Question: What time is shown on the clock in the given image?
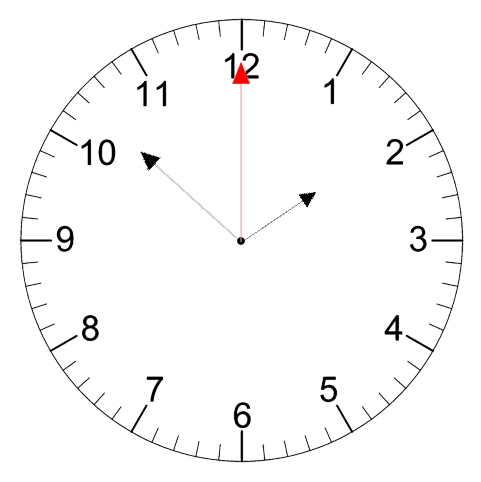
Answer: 01:52:00